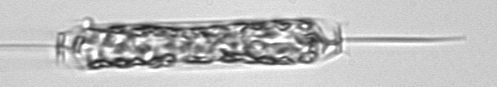
Label: Ditylum_brightwellii